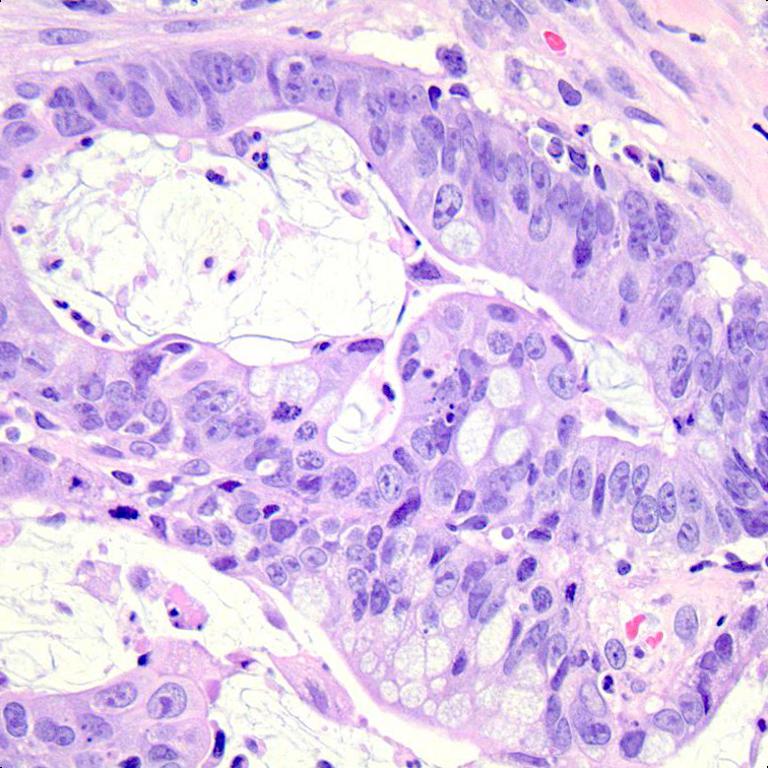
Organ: colon
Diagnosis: adenocarcinomas